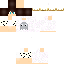
A female skeleton skin with pale skin, wearing brown helmet dressed in a red robe top and brown pants, featuring a closed mouth.